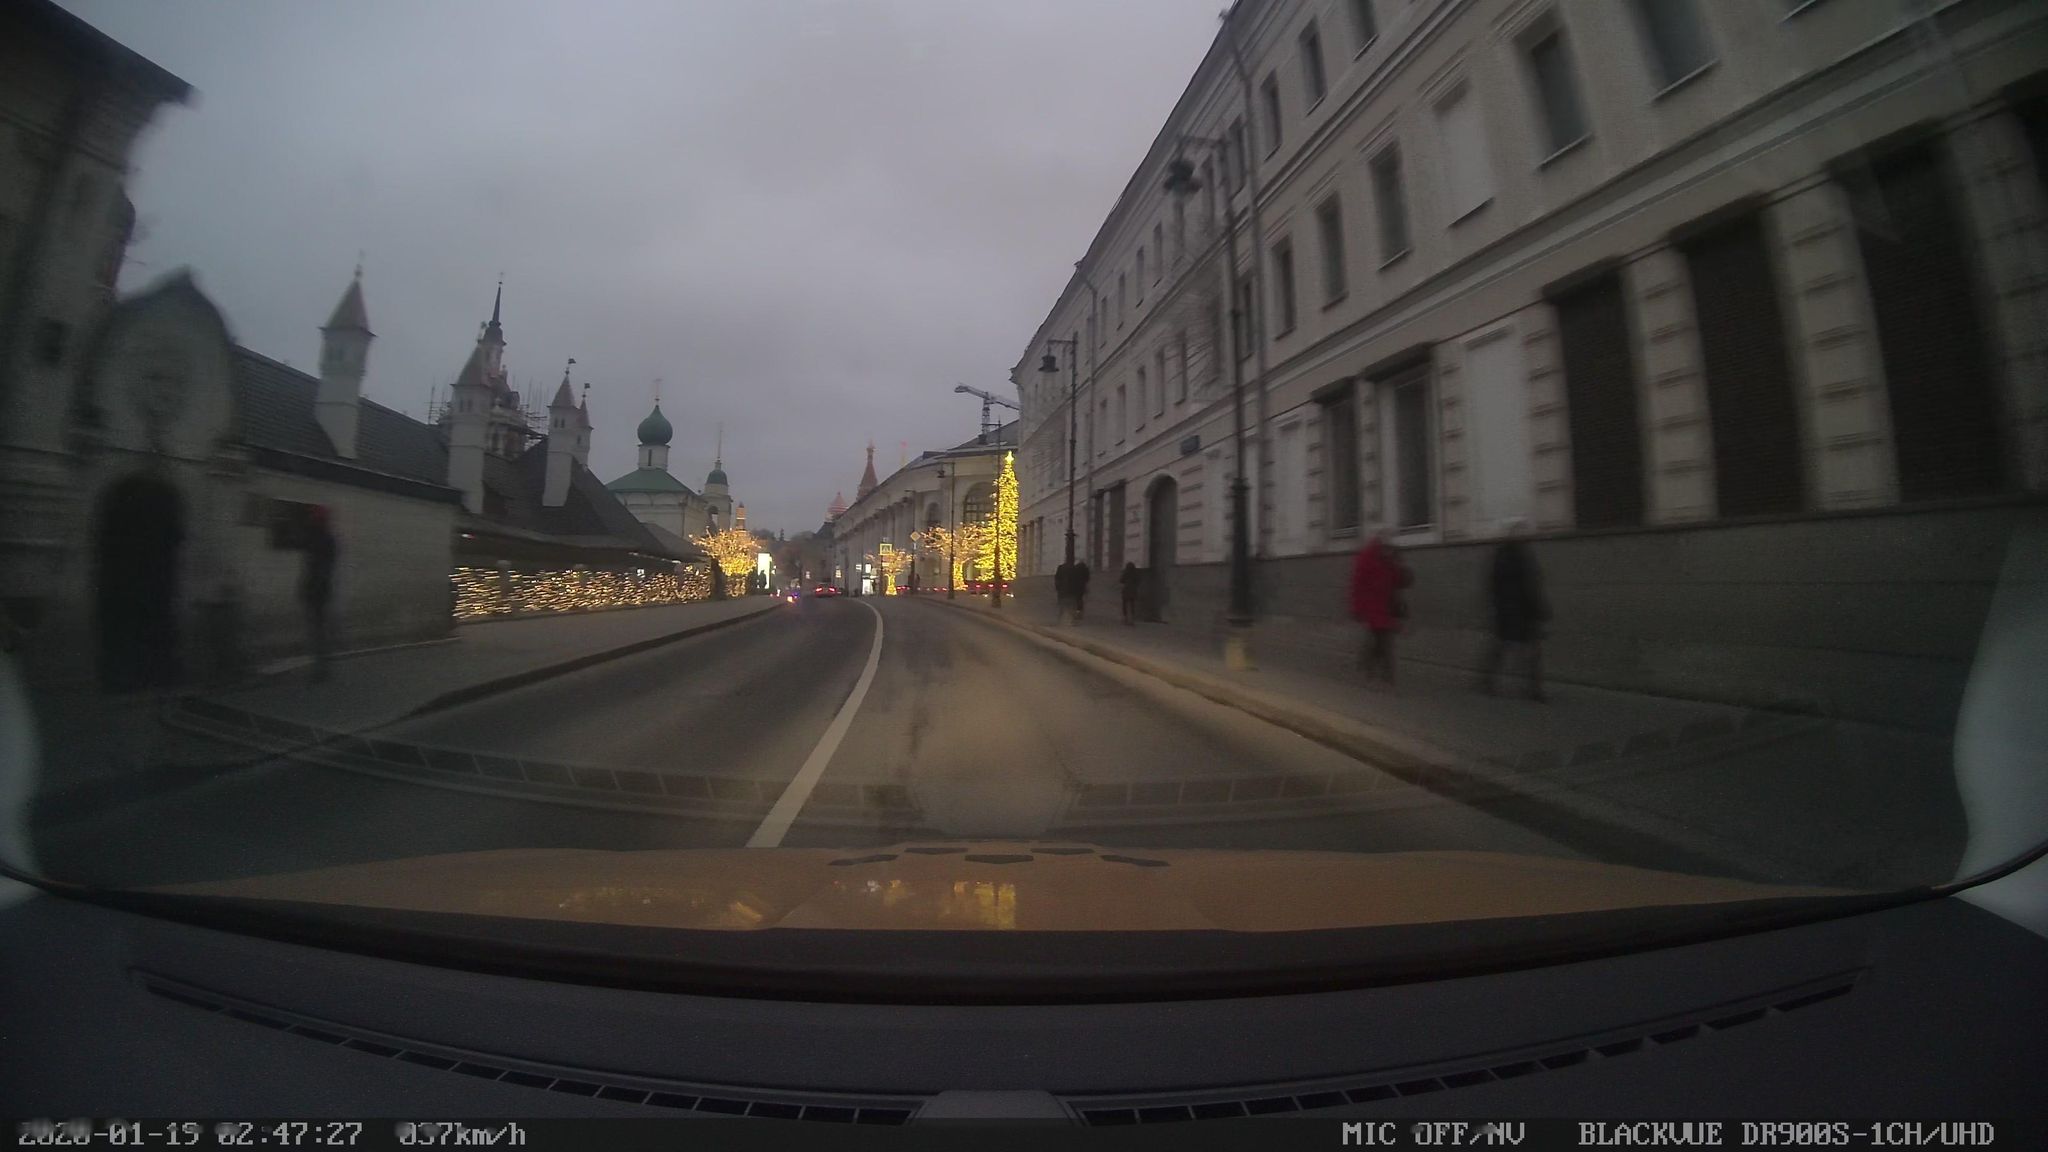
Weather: cloudy
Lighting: dusk/dawn
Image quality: slightly poor
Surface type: driving surface
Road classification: footway
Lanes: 2
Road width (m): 3.5
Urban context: urban centre
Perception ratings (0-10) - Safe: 1.33, Lively: 5.4, Beautiful: 1.98, Boring: 6.15, Depressing: 1.94, Wealthy: 1.47